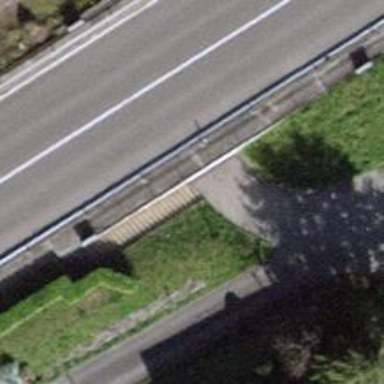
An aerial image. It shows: Footway tunnel.